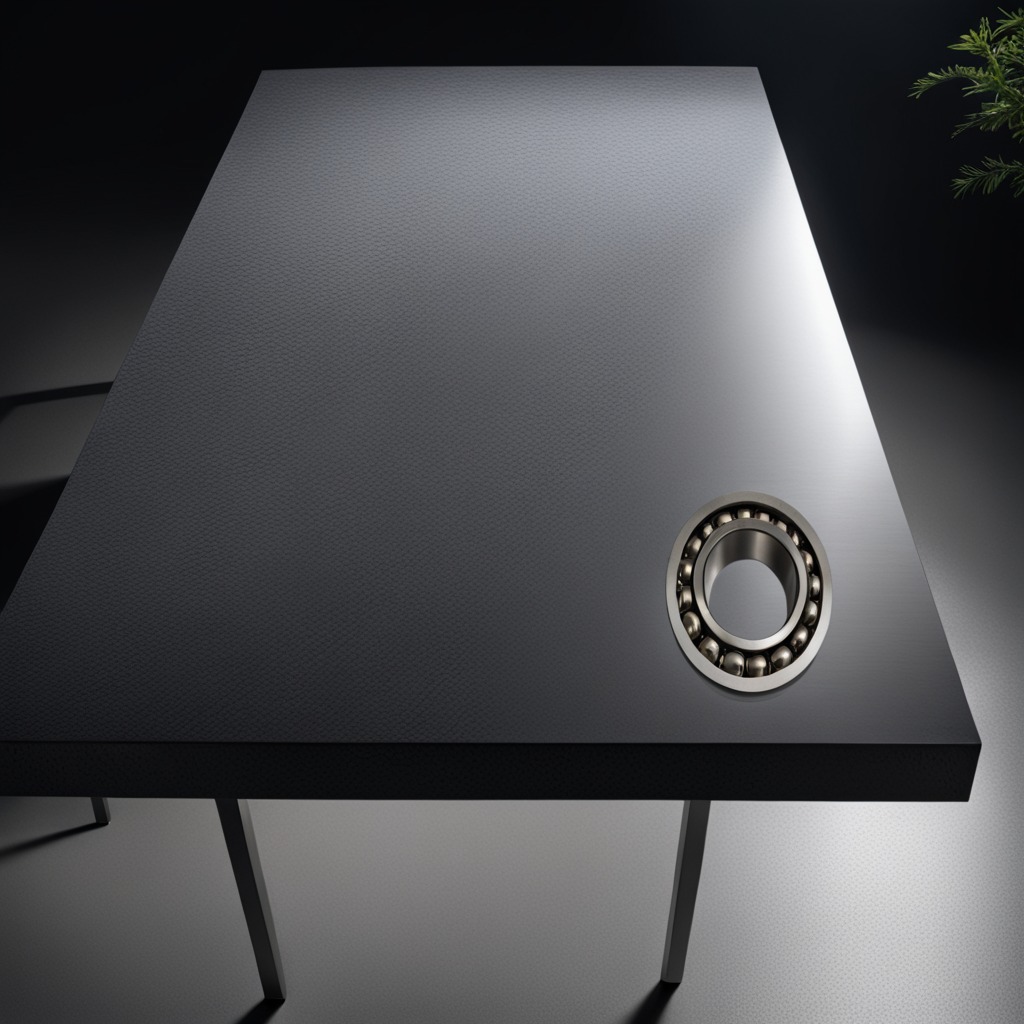
A ball bearing is lying on the clean granite table inside a workshop at night.